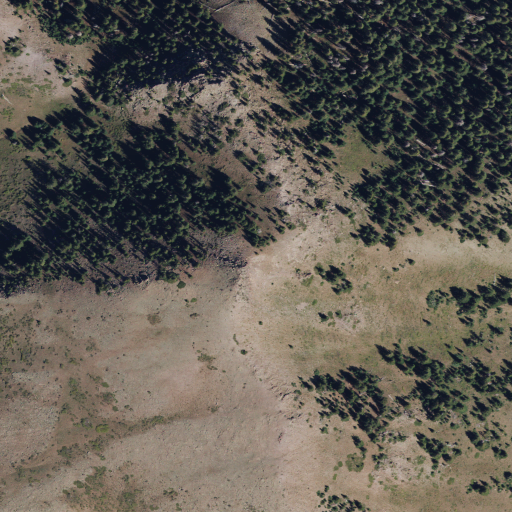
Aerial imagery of mountain in Utah named City Creek Peak containing evergreen forest and shrub